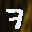
Label: 7